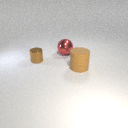
large red metal sphere to the left of large brown rubber cylinder